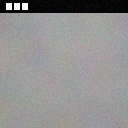
Screen state: on